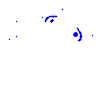
Particle: electron